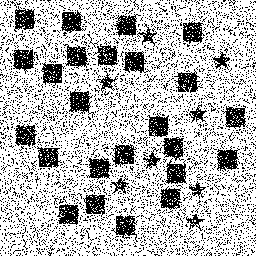
Squares: 24
Triangles: 0
Stars: 8
Total shapes: 32